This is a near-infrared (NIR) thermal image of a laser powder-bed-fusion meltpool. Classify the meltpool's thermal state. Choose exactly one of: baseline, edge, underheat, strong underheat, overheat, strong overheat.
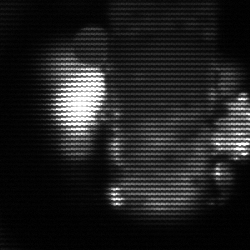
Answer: strong underheat